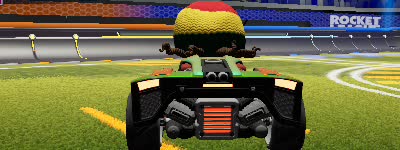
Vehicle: breakout